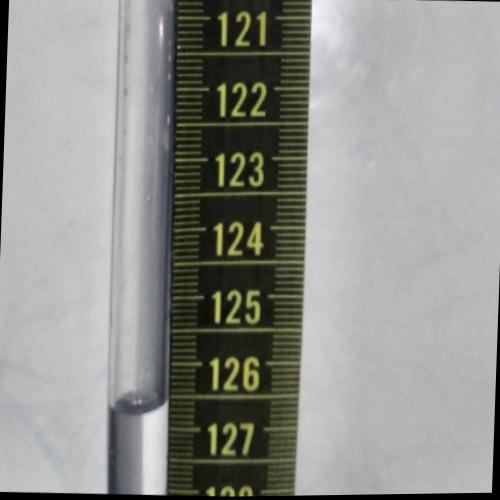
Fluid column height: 126.6 cm